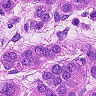
Metastatic tissue present: yes